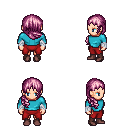
a pixel art fantasy rpg character, female body template, human, light skin, teal long-sleeve shirt, red pants, pink right-swept hairstyle, white cloth bandages, maroon shoes, four views (front, back, left, right), 2x2 character sprite sheet, small pixel art, hard edges, no anti-aliasing